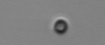
Label: nanoplankton_mix